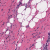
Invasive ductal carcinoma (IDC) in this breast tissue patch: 0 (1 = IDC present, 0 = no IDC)